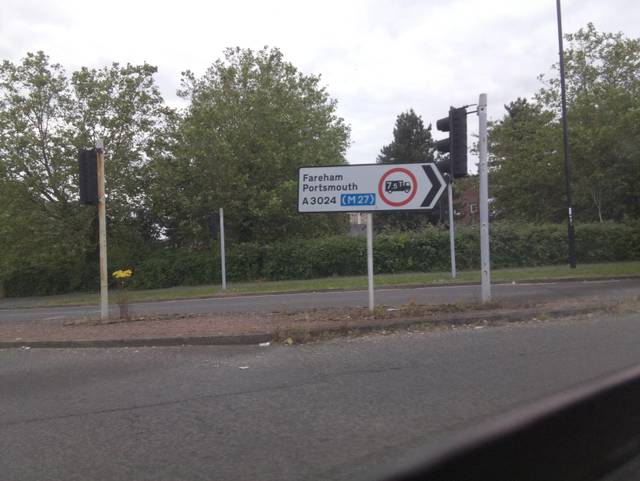
Region: United Kingdom
Coordinates: 50.908, -1.398